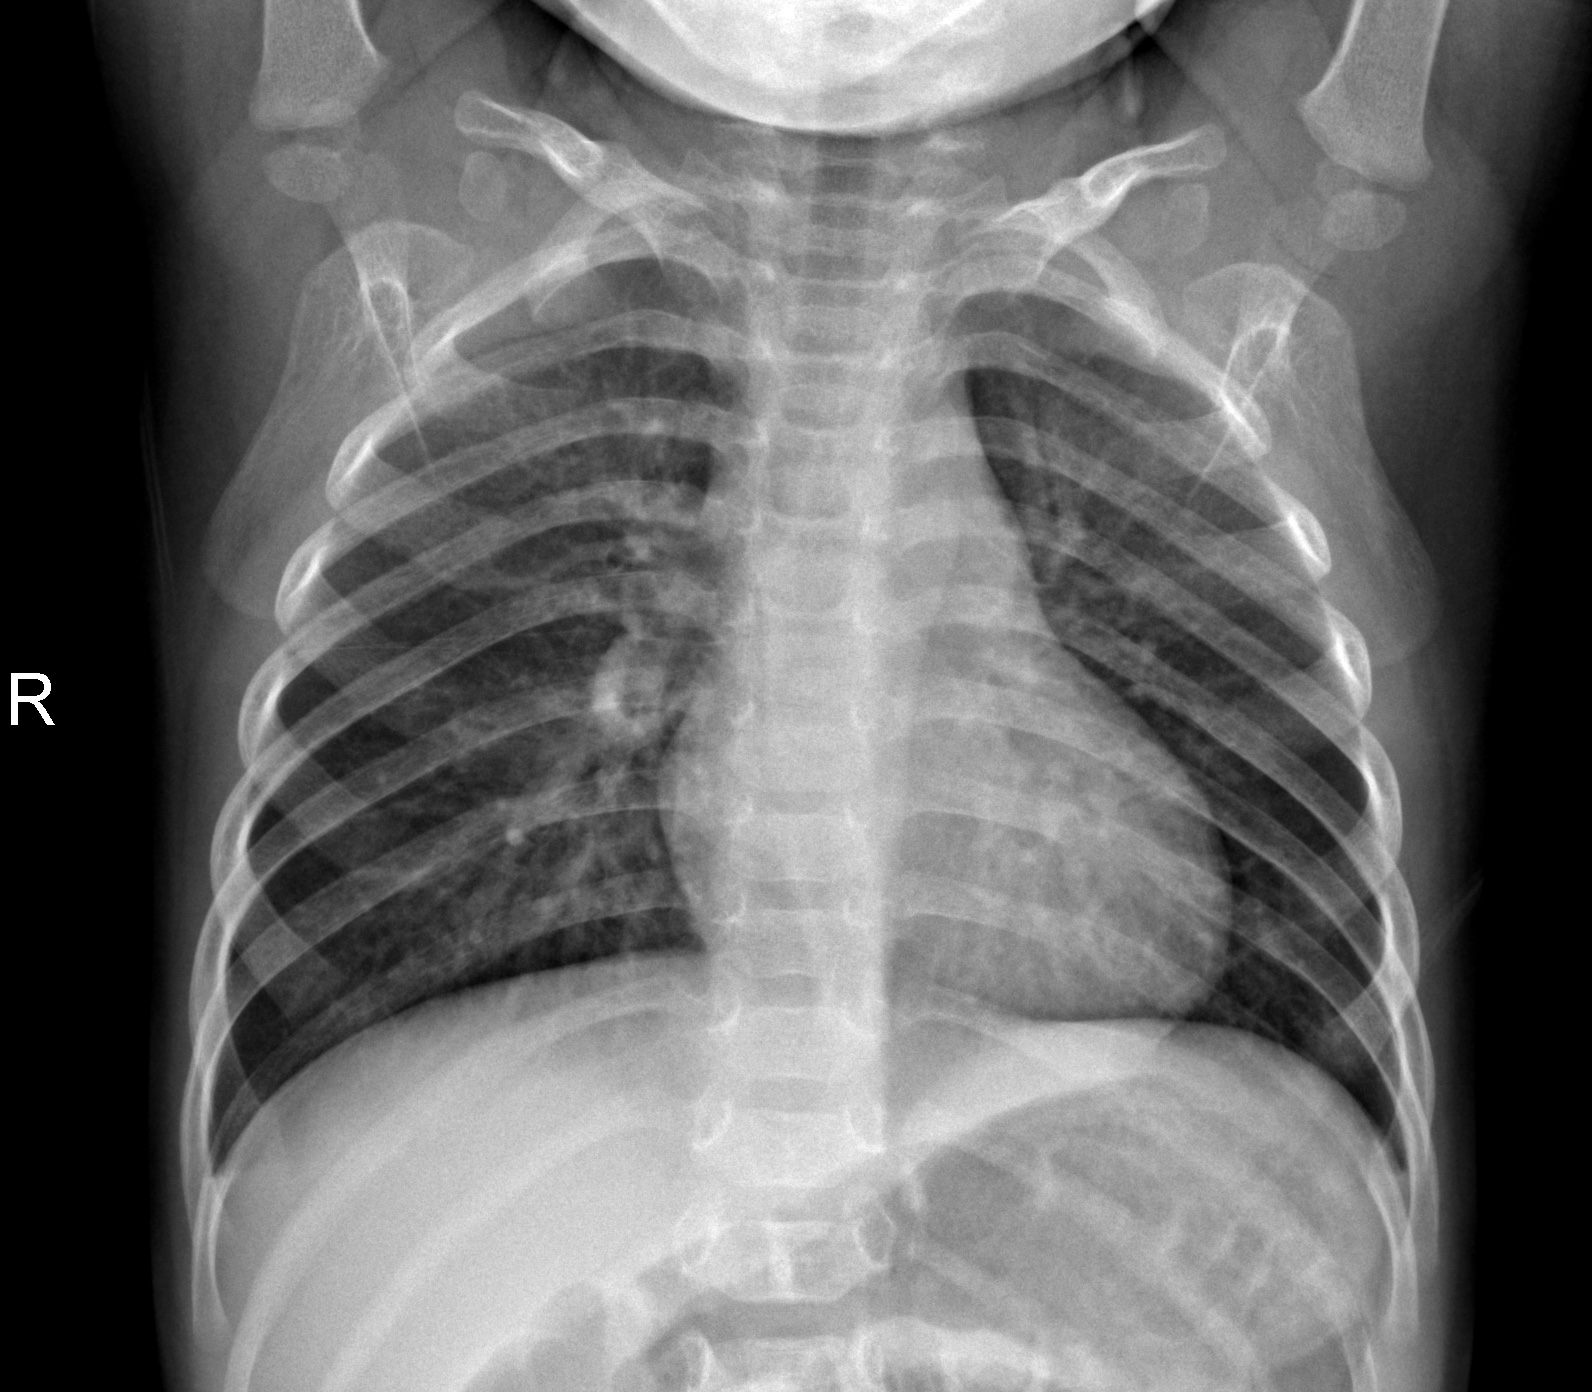
Diagnosis: NORMAL